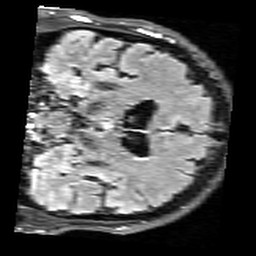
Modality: FLAIR
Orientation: coronal
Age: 69
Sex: male
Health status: healthy
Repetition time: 12 s
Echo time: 0.095 s